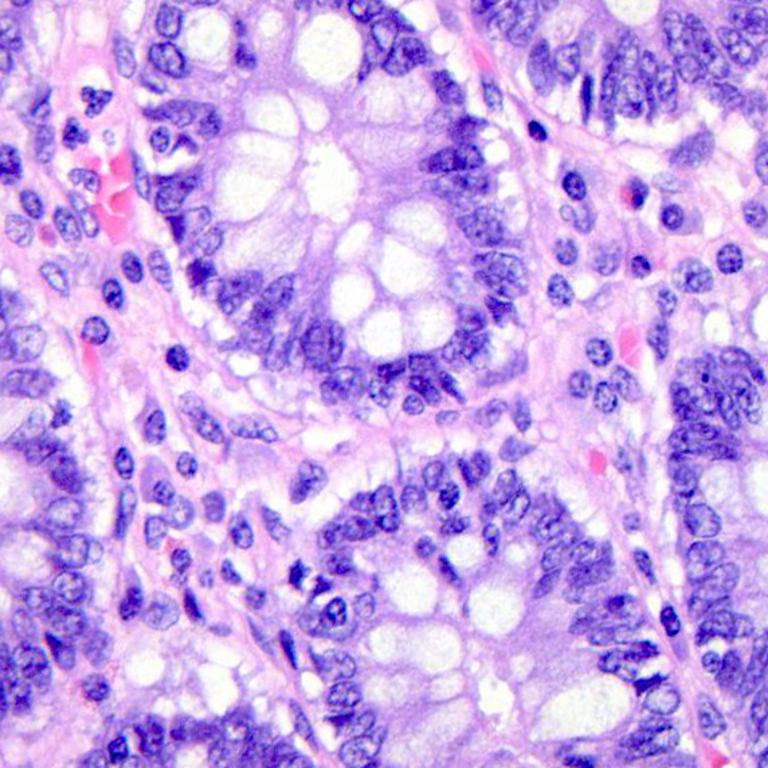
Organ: colon
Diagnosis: benign